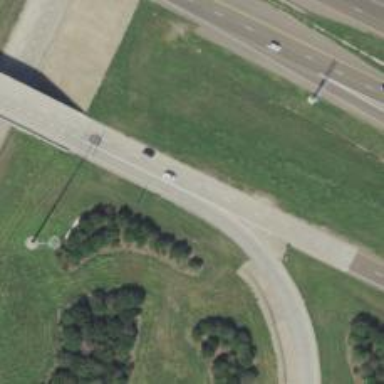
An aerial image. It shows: Secondary road with frontage road alongside.